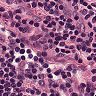
Metastatic tissue present: no